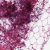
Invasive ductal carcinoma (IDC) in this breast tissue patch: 0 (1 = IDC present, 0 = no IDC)